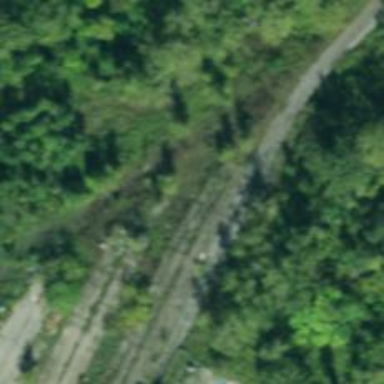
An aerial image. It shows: Abandoned railway.